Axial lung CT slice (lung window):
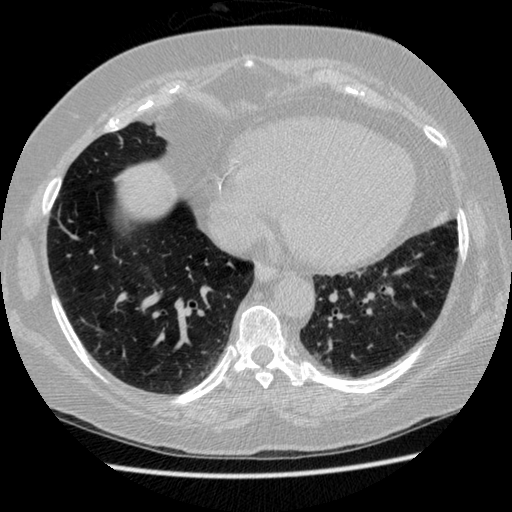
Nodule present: no